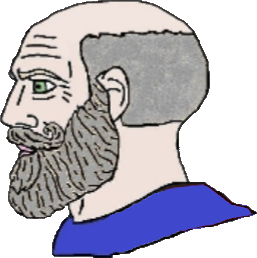
Label: 4_Yes_Chad